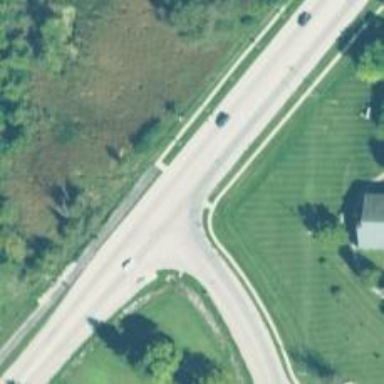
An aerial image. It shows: Marked road crossing.